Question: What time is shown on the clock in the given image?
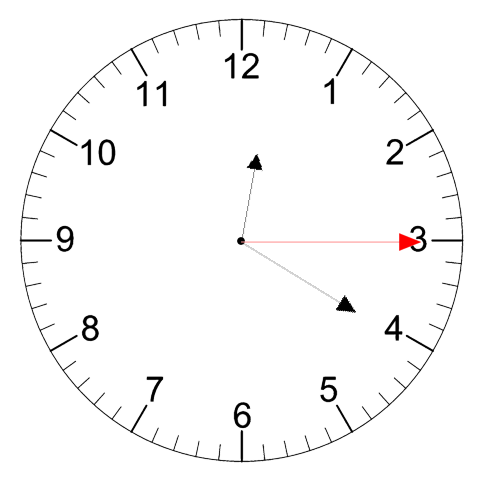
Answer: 12:20:15